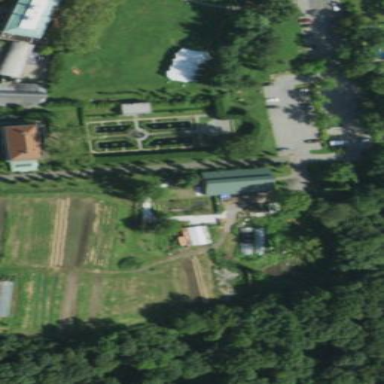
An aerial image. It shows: Farmyard area.